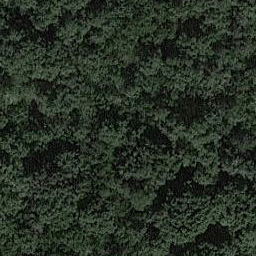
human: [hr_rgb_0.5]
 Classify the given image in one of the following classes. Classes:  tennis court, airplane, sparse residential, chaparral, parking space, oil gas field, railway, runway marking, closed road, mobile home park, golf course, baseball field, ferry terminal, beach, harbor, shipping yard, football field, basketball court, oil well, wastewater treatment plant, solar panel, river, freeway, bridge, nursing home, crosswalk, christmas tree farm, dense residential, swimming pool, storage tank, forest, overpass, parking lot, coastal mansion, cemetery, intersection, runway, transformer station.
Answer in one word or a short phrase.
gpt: forest